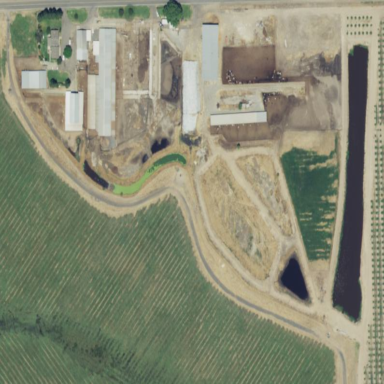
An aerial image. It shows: Farmyard area.